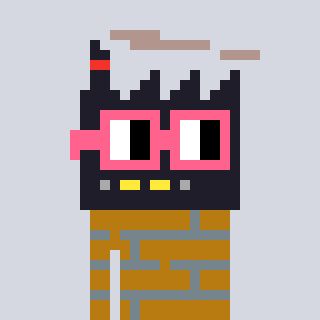
a pixel art character with square pink glasses, a factory-shaped head and a gold-colored body on a cool background